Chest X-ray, PA view. Patient: 63 years old, sex F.
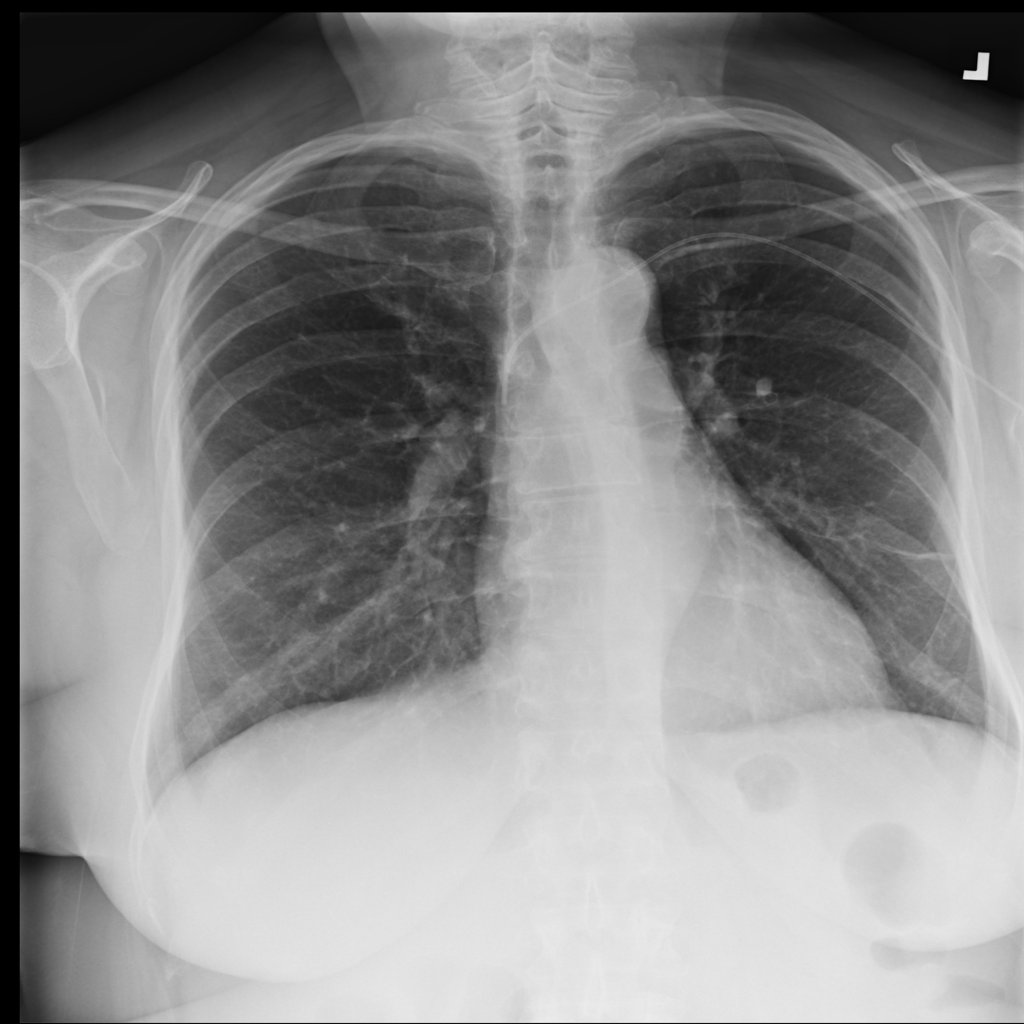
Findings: Atelectasis